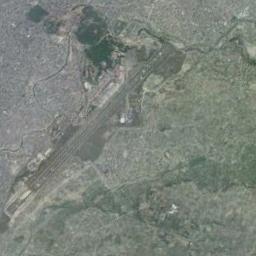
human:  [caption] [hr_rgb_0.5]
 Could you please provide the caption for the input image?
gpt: A complex airport in a cluster of urban residents .

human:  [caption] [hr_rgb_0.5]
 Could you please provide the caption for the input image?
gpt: There is an airport in the middle of the grass .

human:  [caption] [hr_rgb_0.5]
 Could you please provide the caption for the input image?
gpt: The airport was built in the middle of lush vegetation .

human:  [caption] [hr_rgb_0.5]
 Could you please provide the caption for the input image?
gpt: An airport with some parallel runways on the lawn and dense residential areas around the airport .

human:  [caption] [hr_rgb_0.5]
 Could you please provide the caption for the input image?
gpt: There are straight roads in the airport .